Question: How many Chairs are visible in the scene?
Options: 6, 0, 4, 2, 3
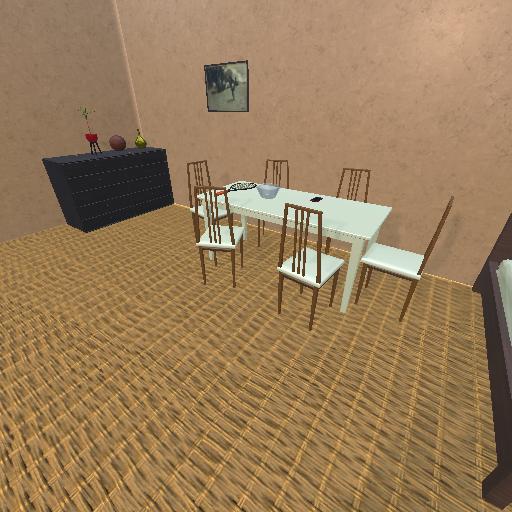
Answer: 6